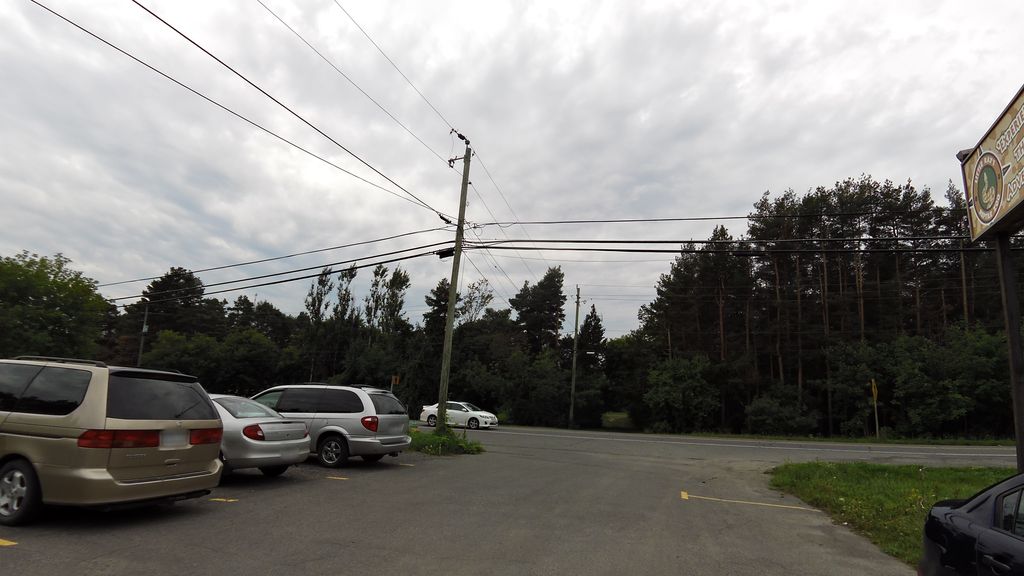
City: ottawa-gatineau